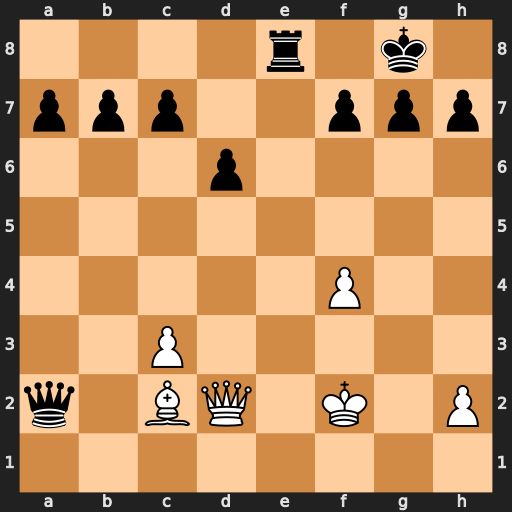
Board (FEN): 4r1k1/ppp2ppp/3p4/8/5P2/2P5/q1BQ1K1P/8
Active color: w
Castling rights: -
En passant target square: -
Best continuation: Bxh7+ Kxh7 Qxa2